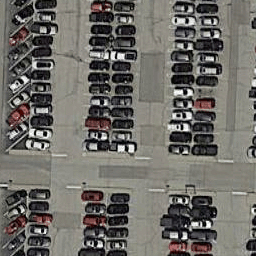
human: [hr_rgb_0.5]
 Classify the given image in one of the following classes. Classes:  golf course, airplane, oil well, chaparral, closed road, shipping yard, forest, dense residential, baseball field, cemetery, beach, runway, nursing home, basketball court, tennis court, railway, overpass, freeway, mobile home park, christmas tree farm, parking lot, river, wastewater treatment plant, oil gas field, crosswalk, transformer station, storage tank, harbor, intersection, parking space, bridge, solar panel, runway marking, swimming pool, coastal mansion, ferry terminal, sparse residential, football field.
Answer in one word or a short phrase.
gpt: parking lot